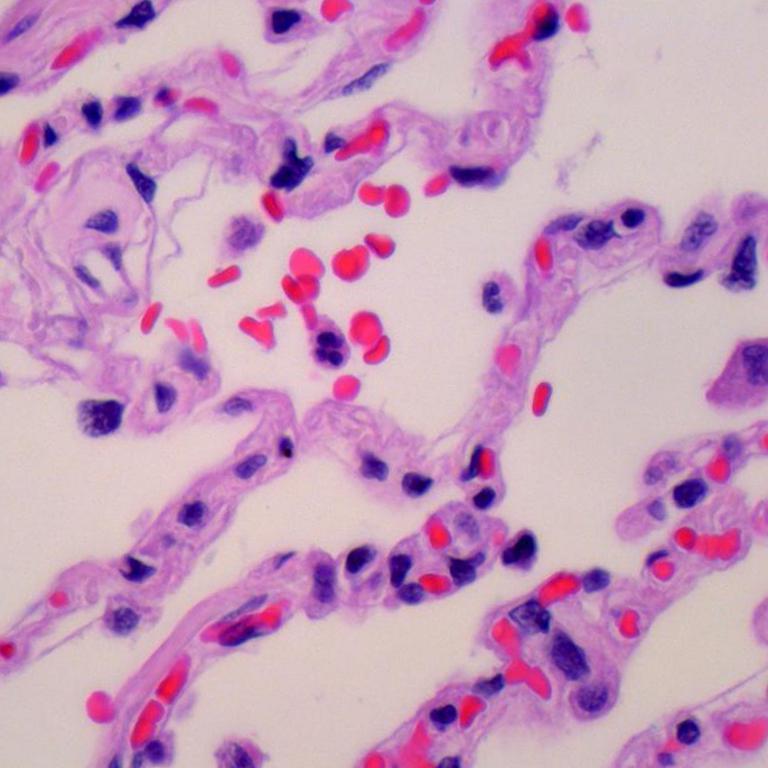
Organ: lung
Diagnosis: benign